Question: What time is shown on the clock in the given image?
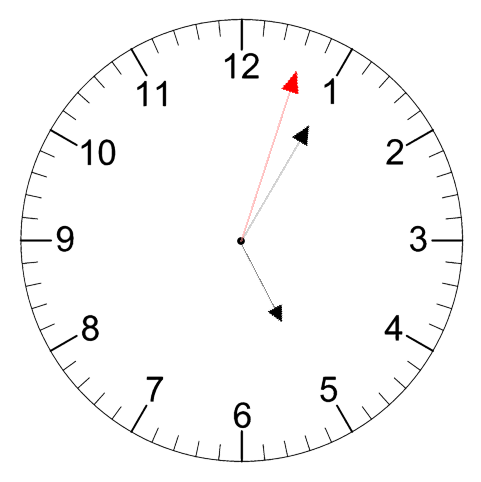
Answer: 05:05:03